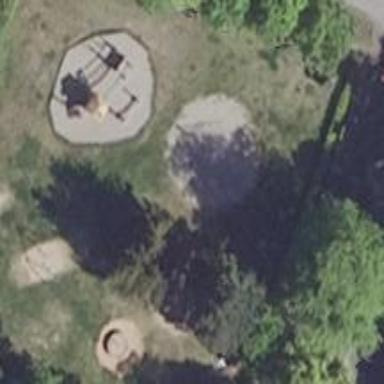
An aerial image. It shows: Playground area for leisure land.